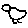
Label: bird